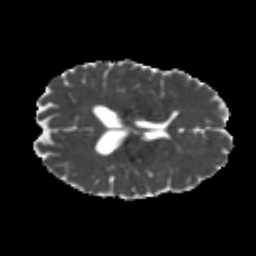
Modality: MD
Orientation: axial
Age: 26
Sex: male
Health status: healthy
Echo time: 0.074 s